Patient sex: F
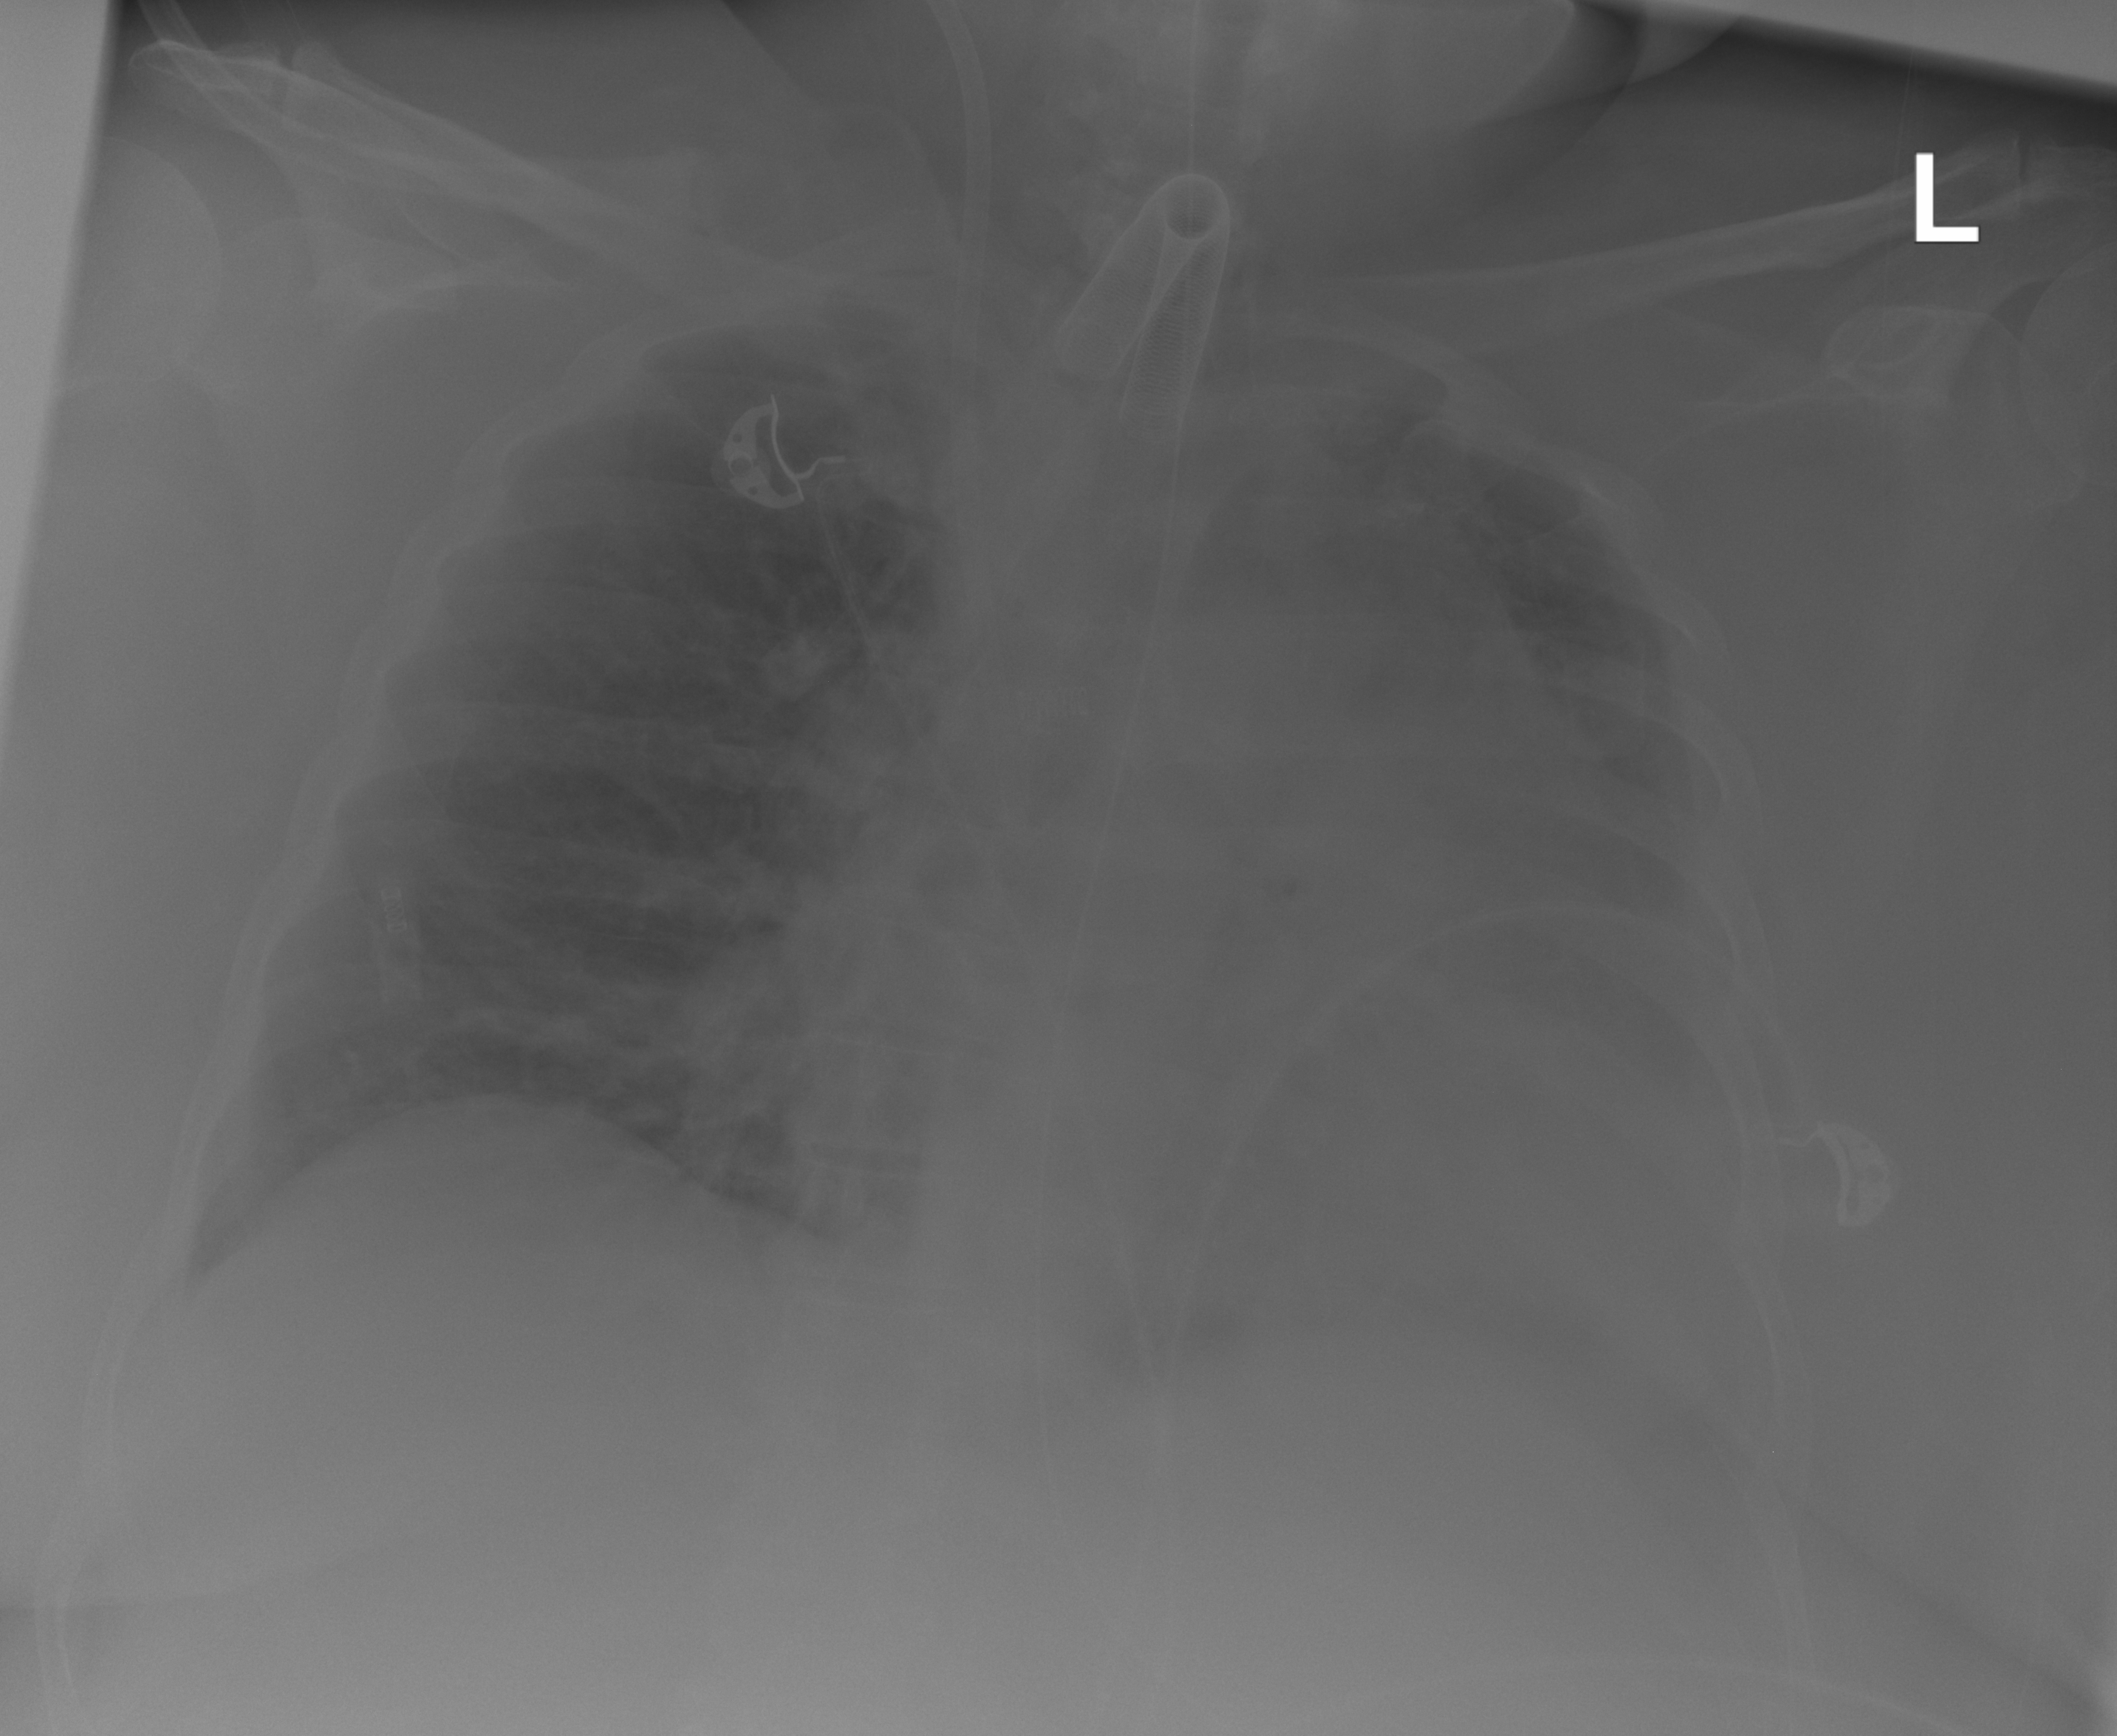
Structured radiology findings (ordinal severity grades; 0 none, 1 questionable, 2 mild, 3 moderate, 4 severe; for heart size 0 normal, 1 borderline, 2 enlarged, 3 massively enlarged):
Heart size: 2
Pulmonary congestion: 3
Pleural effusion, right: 0
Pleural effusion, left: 0
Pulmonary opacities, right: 0
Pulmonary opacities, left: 0
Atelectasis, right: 0
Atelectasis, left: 0